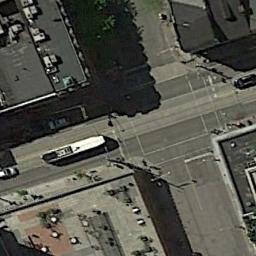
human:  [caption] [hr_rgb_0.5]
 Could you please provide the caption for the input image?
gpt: There are zebra crossings at intersections .

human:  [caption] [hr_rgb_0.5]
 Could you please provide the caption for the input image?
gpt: There are many different shapes of buildings beside the intersection .

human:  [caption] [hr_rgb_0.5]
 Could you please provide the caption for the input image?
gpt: There are several moving vehicles on the road at the intersection, With many buildings and some trees around the intersection .

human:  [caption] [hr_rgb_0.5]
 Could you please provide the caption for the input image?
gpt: An intersection with sparse traffic located in a commercial area .

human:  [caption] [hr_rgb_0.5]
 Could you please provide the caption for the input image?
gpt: There are two black buildings beside the intersection .